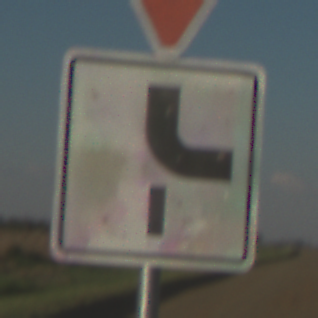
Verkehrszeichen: VerlaufVorfahrtsstrasse10
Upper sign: VorfahrtGewaehren
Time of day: SunriseSunset
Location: Outdoor (Nature)
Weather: Clear
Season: NotSpecified
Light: Natural